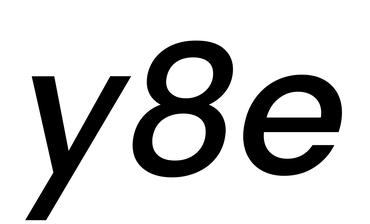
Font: Poppins-MediumItalic